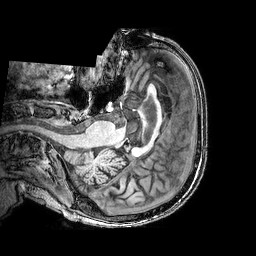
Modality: T1w
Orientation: axial
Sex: male
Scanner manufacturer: philips
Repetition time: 0.008241 s
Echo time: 0.00381 s